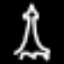
Label: The Eiffel Tower